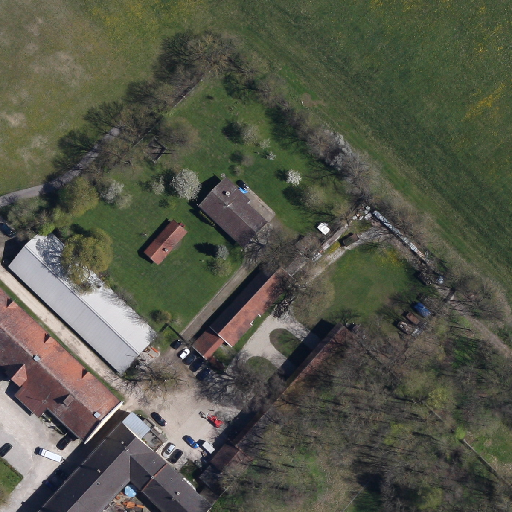
Referring expression: paved road